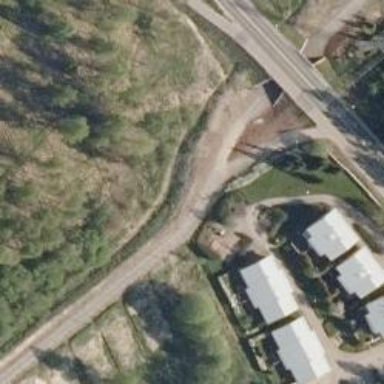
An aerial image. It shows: Cycleway.